В закрытой сферической флорентийской колбе находится небольшое количество воды. Когда колбу переворачивают вверх дном, вся вода собирается в её длинном горлышке, образуя столб высоты примерно $5~см$. Все внутренние размеры колбы показаны на рисунке.  Теперь колба вращается вокруг своей оси симметрии с частотой три оборота в секунду. Также колба устроена так, что температура её стенок везде одинаковая. По прошествии достаточно длительного времени в колбе устанавливается равновесное состояние.
Схематично изобразите распределение воды в колбе когда это равновесие будет установлено.
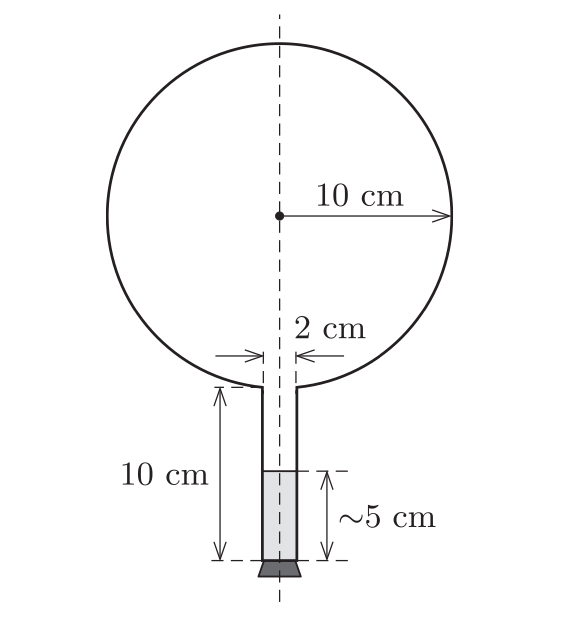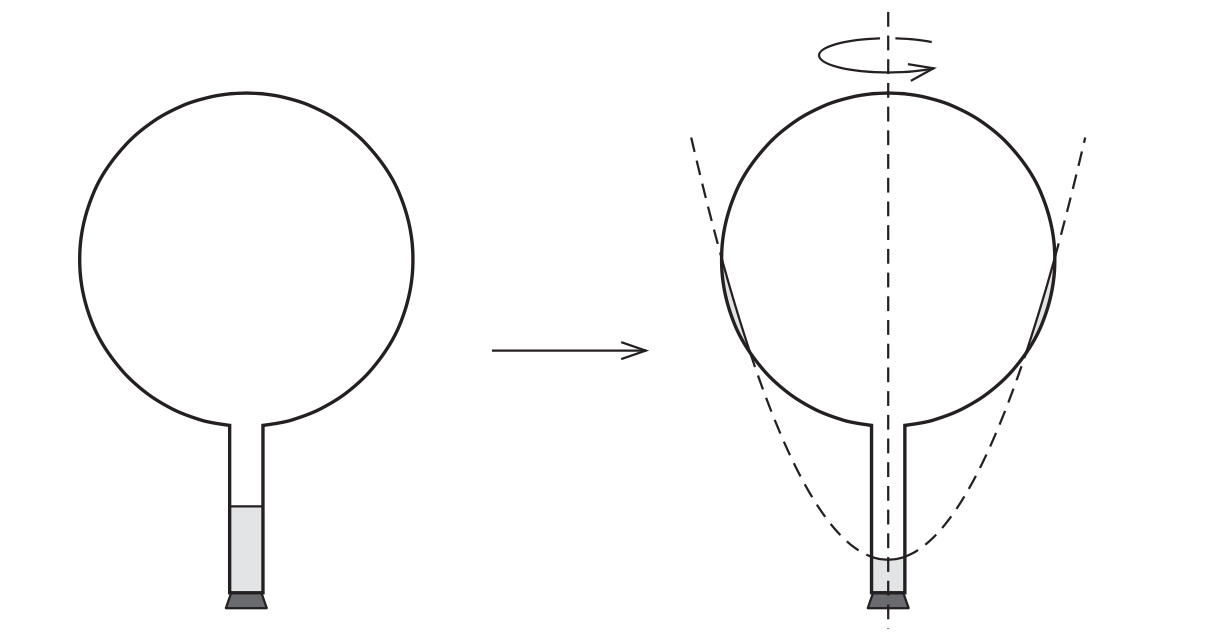
Темы:
T, ★★, Механика, Вращение, Гидростатика, 200 задач